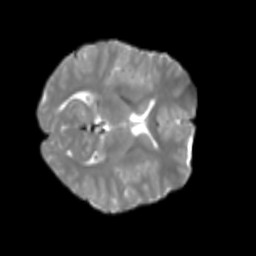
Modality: T2w
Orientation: axial
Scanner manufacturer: siemens
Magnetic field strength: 3 T
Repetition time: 4 s
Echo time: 0.0594 s